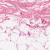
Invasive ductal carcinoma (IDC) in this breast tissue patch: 0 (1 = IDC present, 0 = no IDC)